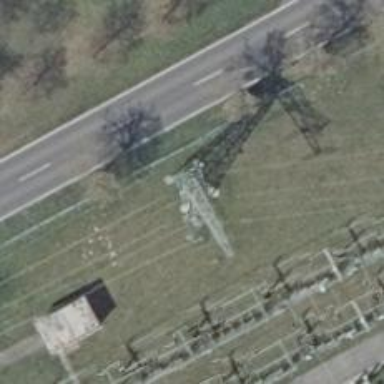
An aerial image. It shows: Power line with three cables.